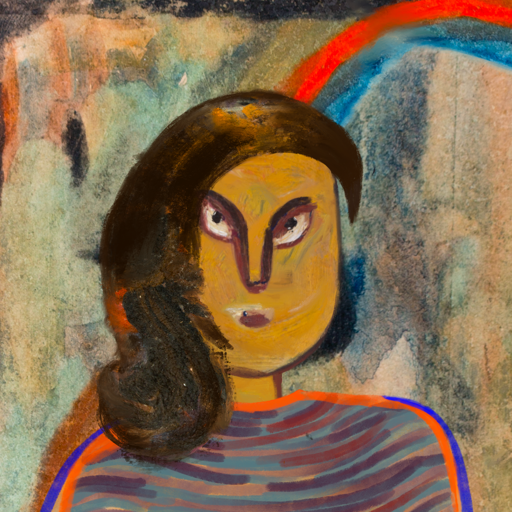
Background: Childish, Head And Neck Front: After_Raid, Face Front: After_Raid, Bust: Experience, Hair Front: Gypsy_Queen, Head Accessory: Blank, Second Necklace: Blank, Necklace: Blank, Baby: Blank